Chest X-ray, AP view. Patient: 46 years old, sex M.
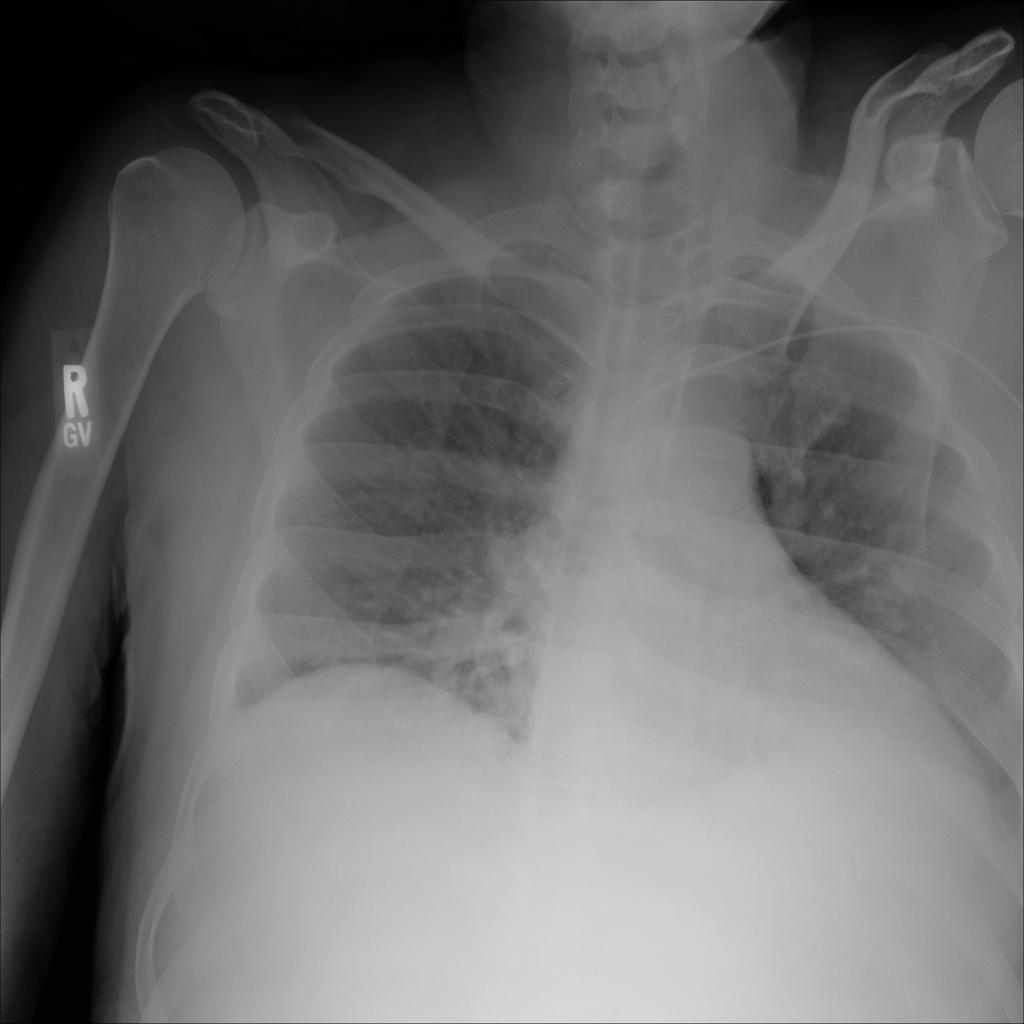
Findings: No Finding